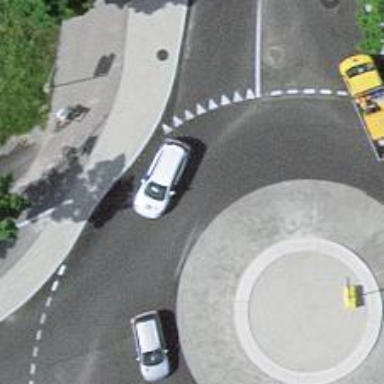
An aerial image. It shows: Secondary road made of asphalt leading to roundabout.